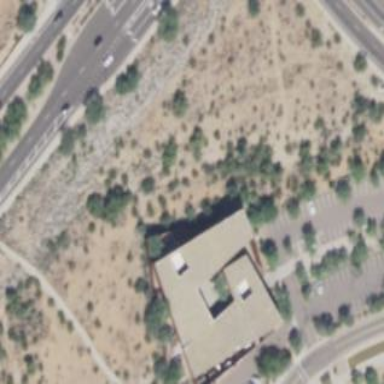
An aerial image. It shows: Building that serves as library.